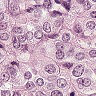
Metastatic tissue present: yes